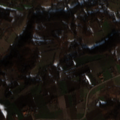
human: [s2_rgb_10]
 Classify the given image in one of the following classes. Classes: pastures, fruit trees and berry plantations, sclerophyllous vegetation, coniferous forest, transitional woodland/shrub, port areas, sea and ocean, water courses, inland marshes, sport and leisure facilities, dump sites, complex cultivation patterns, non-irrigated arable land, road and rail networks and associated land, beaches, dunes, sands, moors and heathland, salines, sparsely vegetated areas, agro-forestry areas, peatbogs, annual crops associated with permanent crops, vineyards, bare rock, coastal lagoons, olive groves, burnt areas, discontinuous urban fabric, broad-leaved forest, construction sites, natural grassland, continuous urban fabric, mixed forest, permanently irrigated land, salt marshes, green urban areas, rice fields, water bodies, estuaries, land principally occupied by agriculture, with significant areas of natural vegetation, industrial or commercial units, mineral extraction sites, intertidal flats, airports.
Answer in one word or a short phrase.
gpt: complex cultivation patterns, land principally occupied by agriculture, with significant areas of natural vegetation, broad-leaved forest